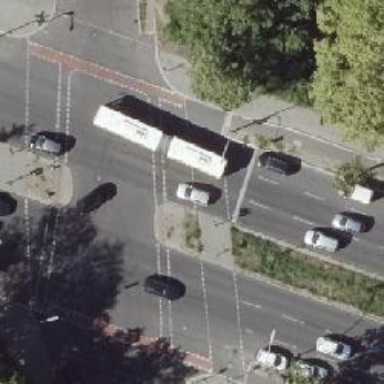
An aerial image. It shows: Crossing with traffic signals.